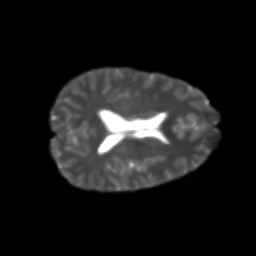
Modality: T2w
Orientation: axial
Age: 25
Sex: female
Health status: healthy
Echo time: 0.074 s